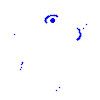
Particle: electron